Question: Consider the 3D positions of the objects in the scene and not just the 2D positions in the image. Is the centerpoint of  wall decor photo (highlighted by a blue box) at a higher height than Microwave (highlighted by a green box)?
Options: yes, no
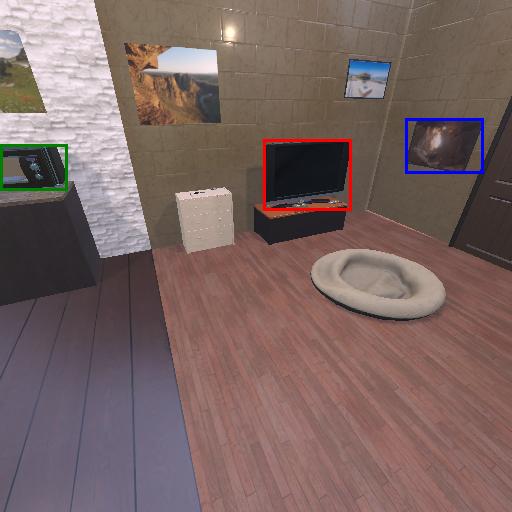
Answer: yes